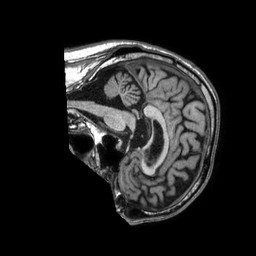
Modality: T1w
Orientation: sagittal
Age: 85
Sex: male
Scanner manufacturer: philips
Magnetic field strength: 1.5 T
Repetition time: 0.00708 s
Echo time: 0.003199 s